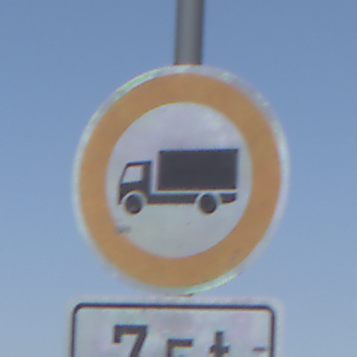
Verkehrszeichen: VerbotFuerKraftfahrzeugeUeberDreiKommaFuenfTonnen
Zusatzzeichen unten: SonstigeBeschraenkungen4
Umgebung: Outdoor, Nature
Tageszeit: Midday
Wetter: PartlyCloudy
Licht: Natural
Jahreszeit: NotSpecified
Kontrast: HighContrast